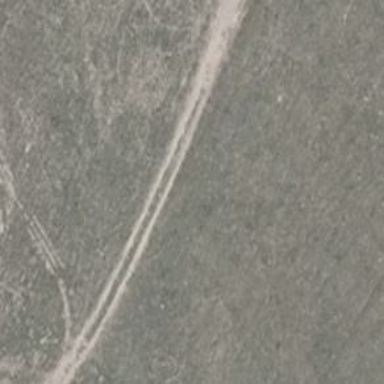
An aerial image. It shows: Track with very rough surface.